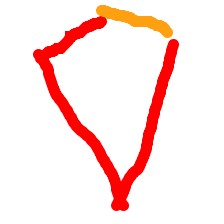
Shape: kite